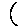
Label: moon